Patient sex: M
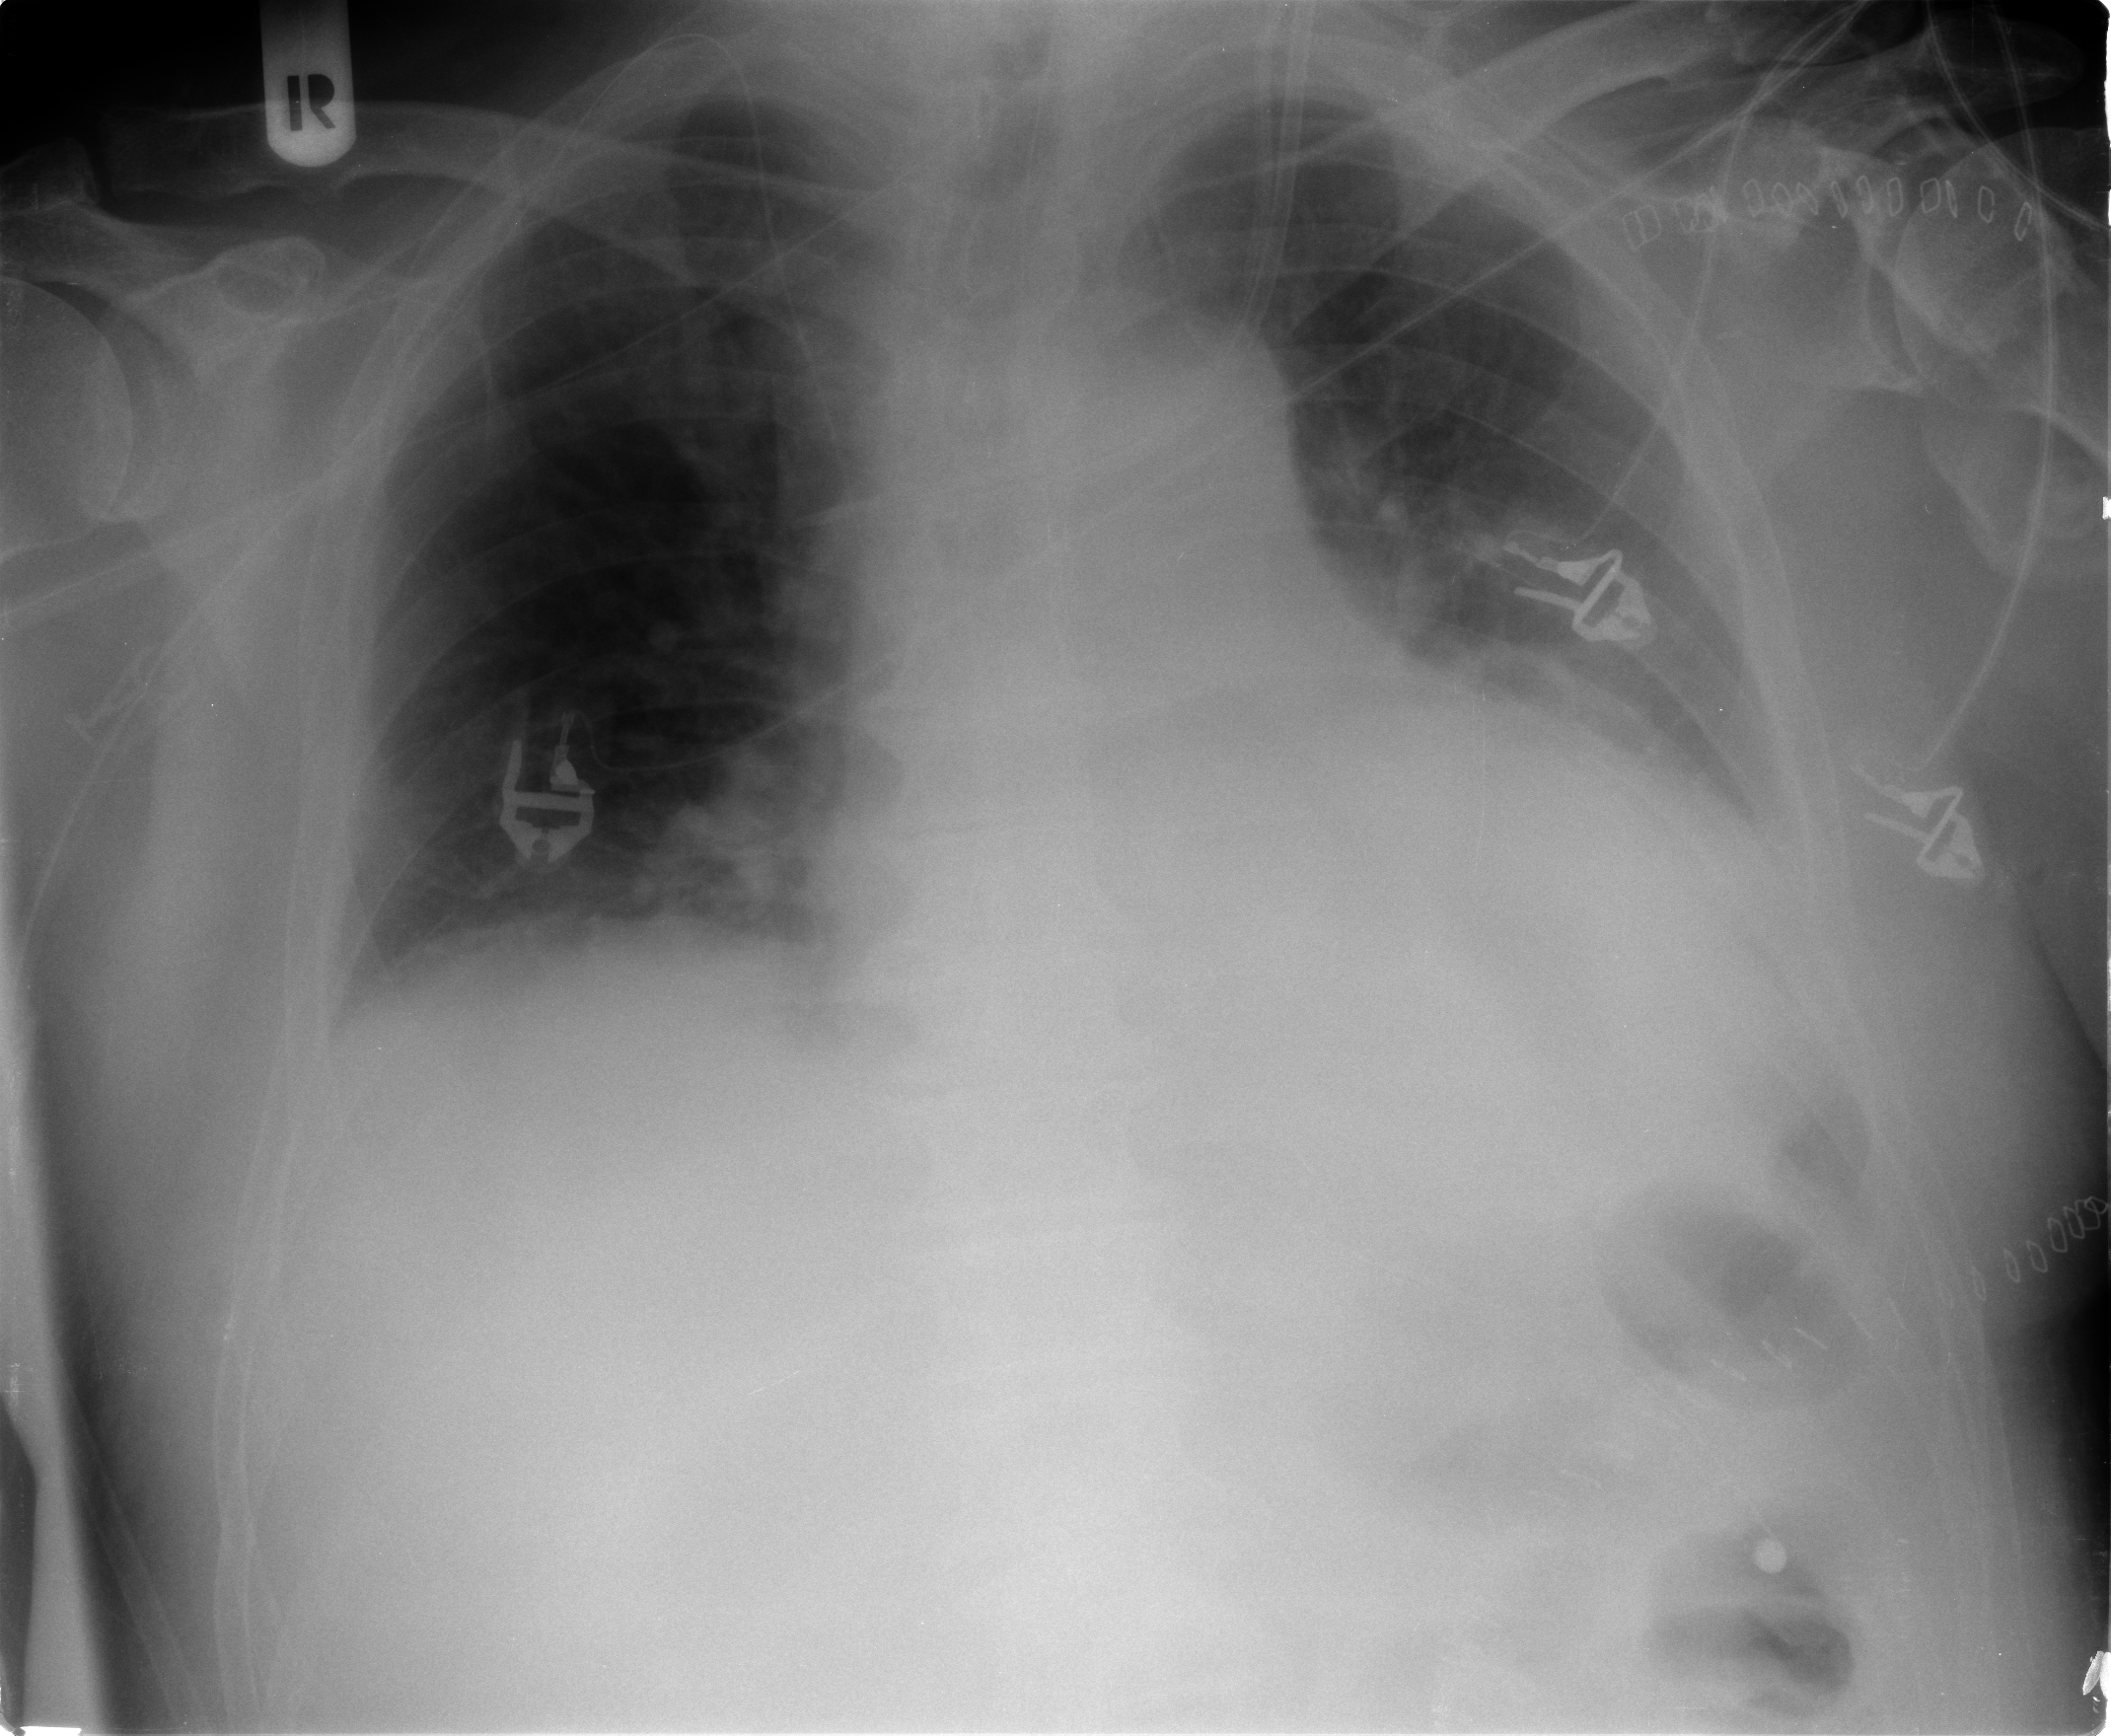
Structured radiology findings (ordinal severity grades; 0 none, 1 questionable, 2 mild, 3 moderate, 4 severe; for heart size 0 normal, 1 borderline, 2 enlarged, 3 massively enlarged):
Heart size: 2
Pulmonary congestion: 1
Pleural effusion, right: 1
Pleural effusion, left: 2
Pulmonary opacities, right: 0
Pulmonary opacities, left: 1
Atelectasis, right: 2
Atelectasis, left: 2